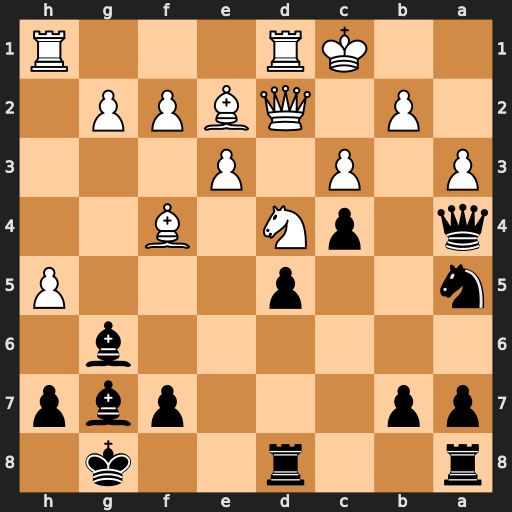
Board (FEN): r2r2k1/pp3pbp/6b1/n2p3P/q1pN1B2/P1P1P3/1P1QBPP1/2KR3R
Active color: b
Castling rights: -
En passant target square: -
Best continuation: Bxd4 hxg6 Nb3+ Kb1 Nxd2+